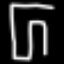
Label: pants